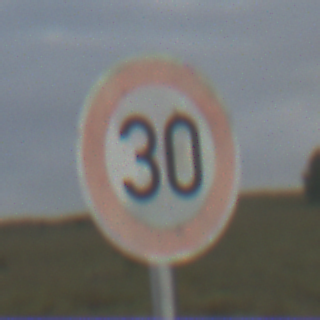
Verkehrszeichen: Geschwindigkeit30
Umgebung: Outdoor, Nature
Tageszeit: Night
Wetter: Overcast
Licht: Artificial
Jahreszeit: NotSpecified
Kontrast: LowContrast